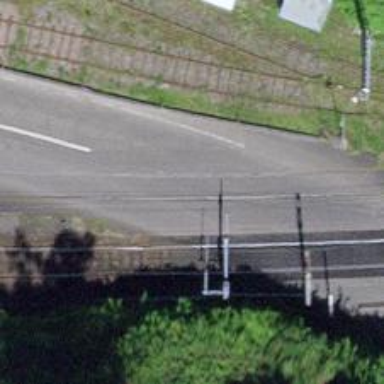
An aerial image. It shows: Level crossing along the railway.